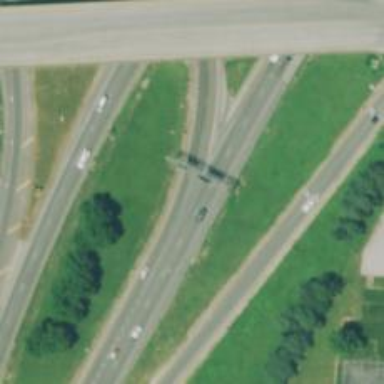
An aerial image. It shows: Motorway junction.